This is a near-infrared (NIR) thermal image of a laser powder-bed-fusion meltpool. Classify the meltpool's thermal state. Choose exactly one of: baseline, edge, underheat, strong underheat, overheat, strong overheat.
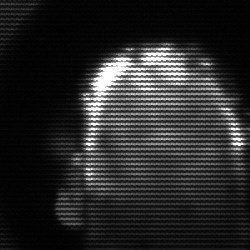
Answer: baseline